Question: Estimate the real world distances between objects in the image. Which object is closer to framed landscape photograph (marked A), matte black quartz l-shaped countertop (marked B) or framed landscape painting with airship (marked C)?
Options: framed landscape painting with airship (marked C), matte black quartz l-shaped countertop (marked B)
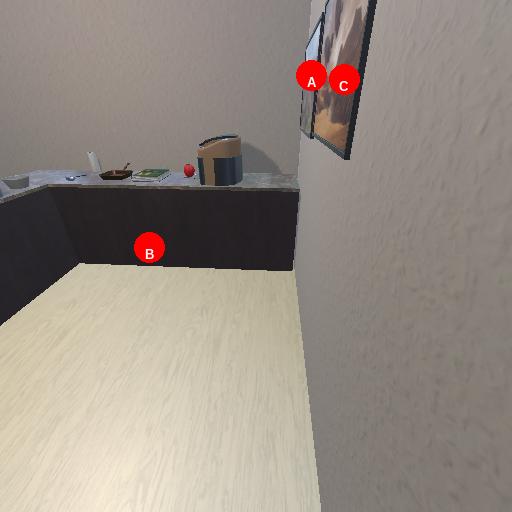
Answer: framed landscape painting with airship (marked C)